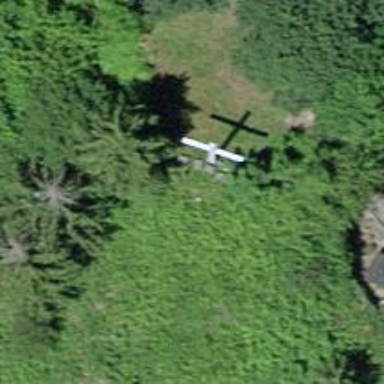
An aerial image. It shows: Wayside cross with historic significance.